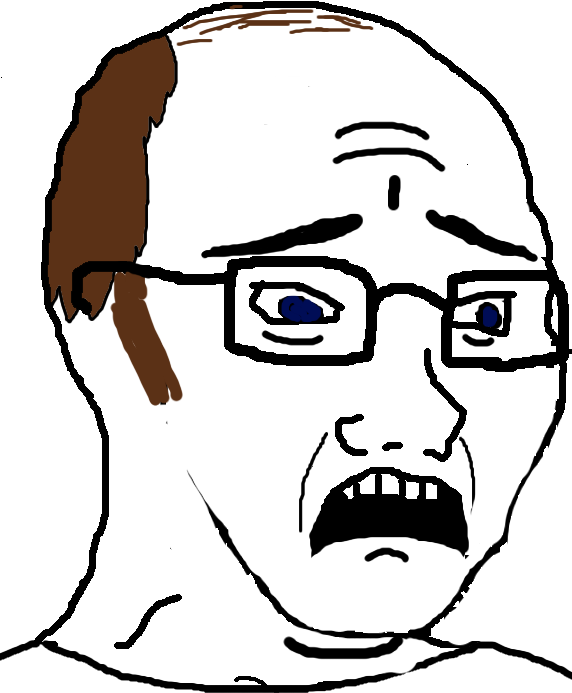
Label: 5_Soyjak